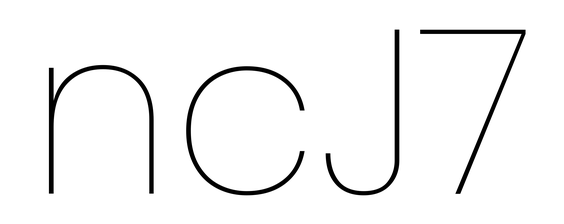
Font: Poppins-Thin